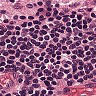
Metastatic tissue present: no